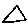
Label: triangle